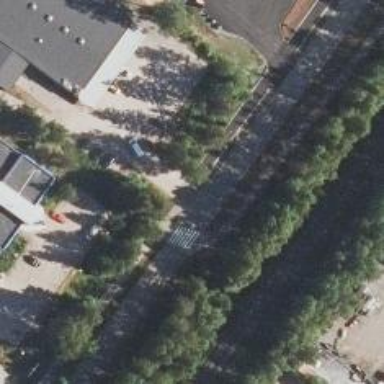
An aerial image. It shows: Asphalt cycleway.